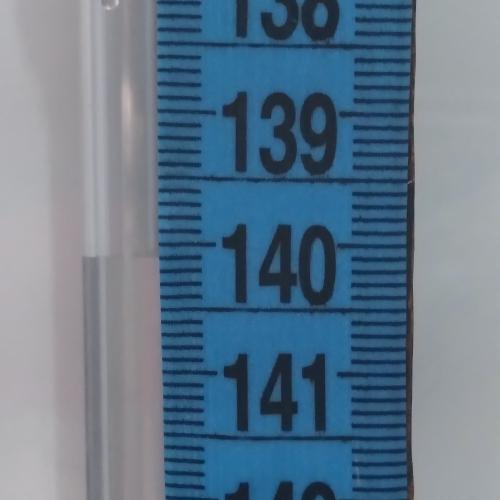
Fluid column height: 140.1 cm